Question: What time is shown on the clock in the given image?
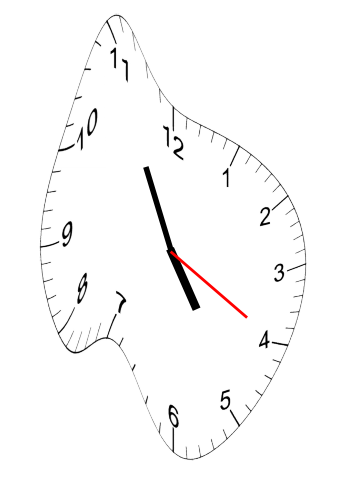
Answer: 04:55:20